Aerial crown-view tile of a tropical tree (Barro Colorado Island, Panama), acquired 20250124:
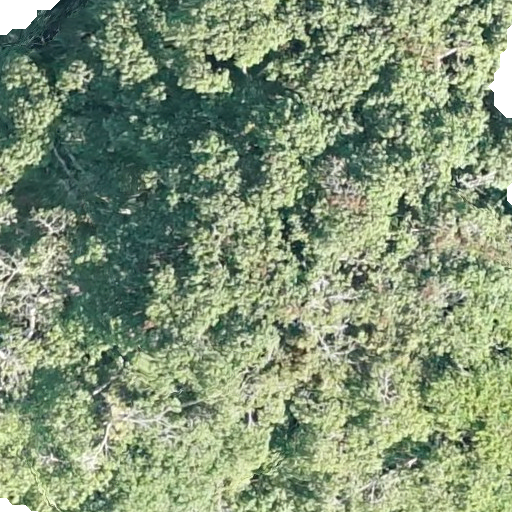
Species: Hura crepitans
GBIF accepted scientific name: Hura crepitans
Crown area: 583.485 m²